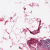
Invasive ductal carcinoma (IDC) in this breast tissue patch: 0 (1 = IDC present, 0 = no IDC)